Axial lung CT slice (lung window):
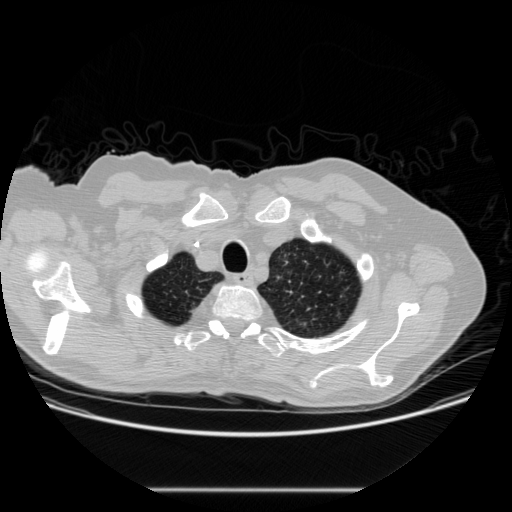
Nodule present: no